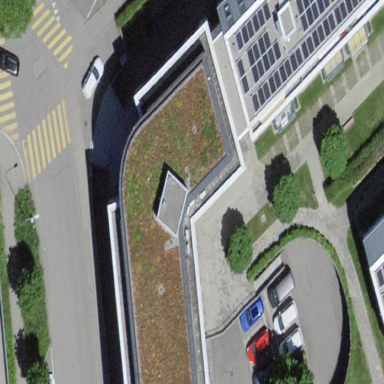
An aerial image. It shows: Flat-roofed commercial building.